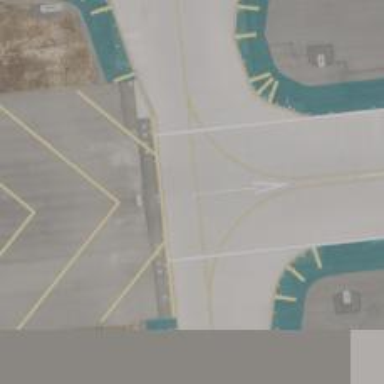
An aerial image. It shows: Runway with displaced threshold at the airport.